一年级 · 算术
数点块画完整, 并填算式.

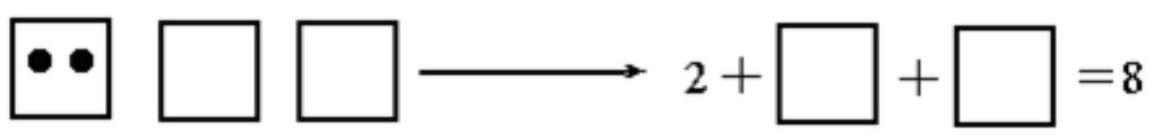
答案: 2+1+5=8,2+2+4=8,2+3+3=8$